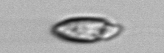
Label: Katodinium_or_Torodinium